Aerial crown-view tile of a tropical tree (Barro Colorado Island, Panama), acquired 20250317:
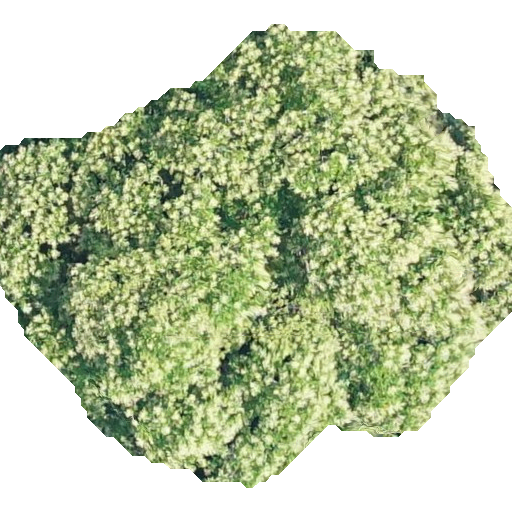
Species: Anacardium excelsum
GBIF accepted scientific name: Anacardium excelsum
Crown area: 252.595 m²